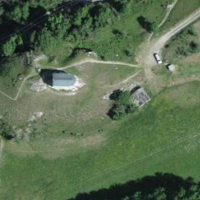
EUNIS habitat code: 43
Species observed at this site:
Euphorbia cyparissias